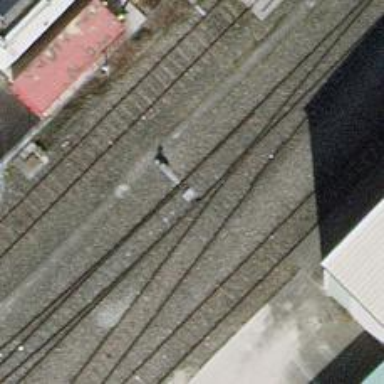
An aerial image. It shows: Single railway spur track.